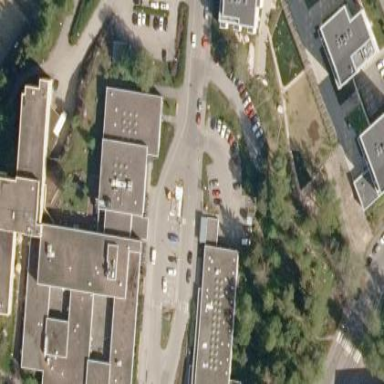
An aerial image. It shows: Hospital providing healthcare services.